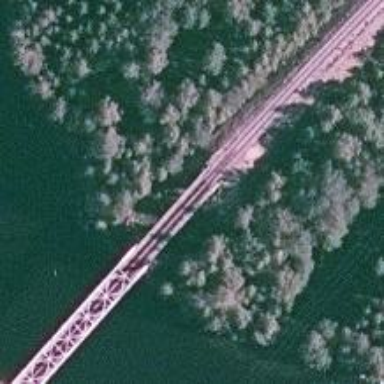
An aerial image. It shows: Continuous rail bridge crossing over railroad tracks.